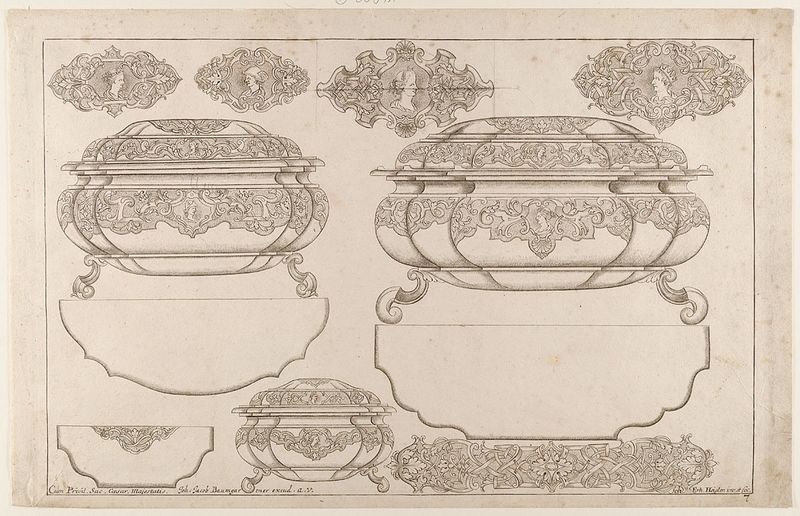
Titel: Deckeldosen, Blatt 7 aus der Folge 'Gantz neüe Erfindungen unterschiedlicher Arten von Servicen denen der Goldschmieds-Kunst Zugethanen zu besonderem nutzen'
Künstler: Johann Erhard Heiglen
Standort: Hamburg
Institution: Museum für Kunst und Gewerbe Hamburg
Schlagwörter: profil, papier, grafik, graphik, ornamente, fotografie, photographie, dose, medaillon, druckgraphik, druckgrafik, stich, kunstgewerbe, laubwerk, blattwerk, kupferstich, kunsthandwerk, groteske, deckelschale, randornament, punzierung, essgeschirr, bandelwerk, reproduktionen, berain, industriedesign, druckerzeugnisse, gefäß, behälter, schüssel, essservice, ornamentstich, vorlageblätter, punzenstich